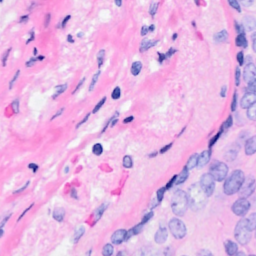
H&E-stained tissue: Breast